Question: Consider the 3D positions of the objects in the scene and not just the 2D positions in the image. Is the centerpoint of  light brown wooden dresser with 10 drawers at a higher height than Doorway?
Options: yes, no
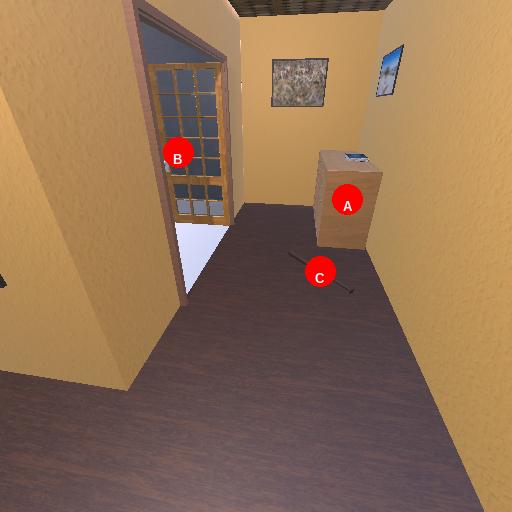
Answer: yes